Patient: sex M, age 29
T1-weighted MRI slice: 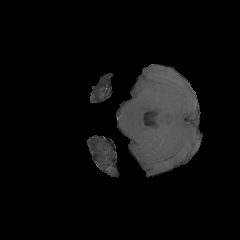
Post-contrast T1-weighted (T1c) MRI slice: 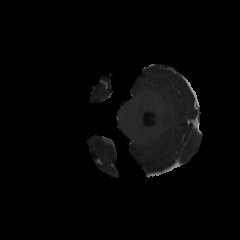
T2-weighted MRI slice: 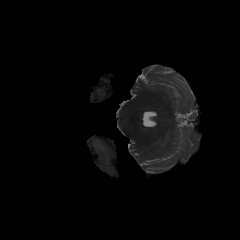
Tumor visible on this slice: yes
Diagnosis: Astrocytoma, IDH-mutant
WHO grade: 4